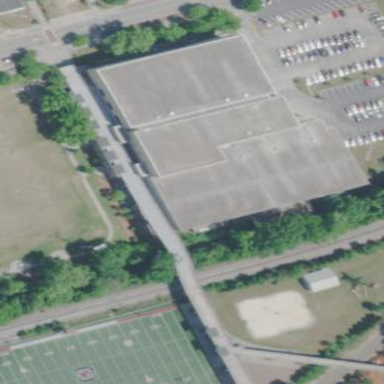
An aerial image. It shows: Building used as fitness center.